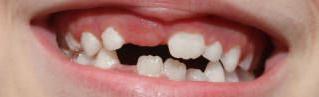
Condition: hypodontia